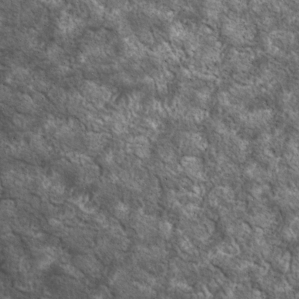
Label: non_frost